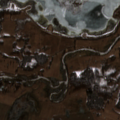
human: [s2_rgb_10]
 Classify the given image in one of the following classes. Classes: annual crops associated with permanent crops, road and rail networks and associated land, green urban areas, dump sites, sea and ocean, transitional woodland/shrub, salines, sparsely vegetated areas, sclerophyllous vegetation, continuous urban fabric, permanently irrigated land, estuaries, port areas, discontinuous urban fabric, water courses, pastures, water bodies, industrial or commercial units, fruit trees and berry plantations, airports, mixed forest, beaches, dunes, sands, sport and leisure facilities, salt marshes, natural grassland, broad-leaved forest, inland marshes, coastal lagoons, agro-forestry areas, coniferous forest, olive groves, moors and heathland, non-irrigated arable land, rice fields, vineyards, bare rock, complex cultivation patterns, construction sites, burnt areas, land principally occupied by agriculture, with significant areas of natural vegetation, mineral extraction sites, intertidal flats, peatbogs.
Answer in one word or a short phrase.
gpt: non-irrigated arable land, pastures, complex cultivation patterns, land principally occupied by agriculture, with significant areas of natural vegetation, transitional woodland/shrub, water bodies